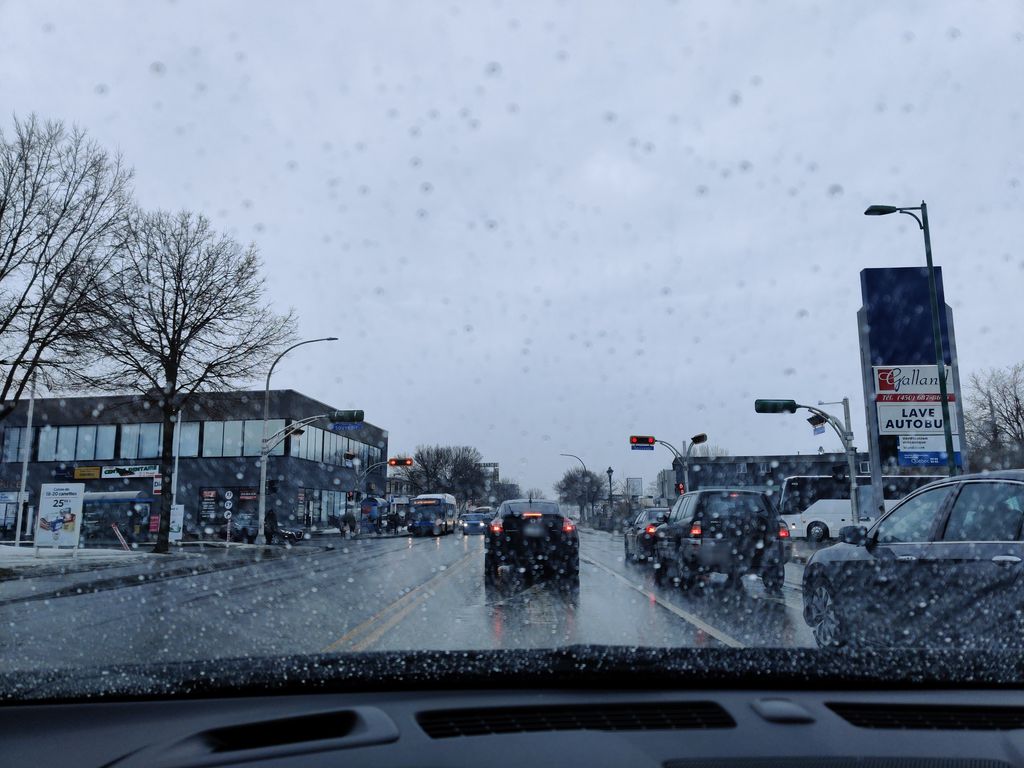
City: montreal